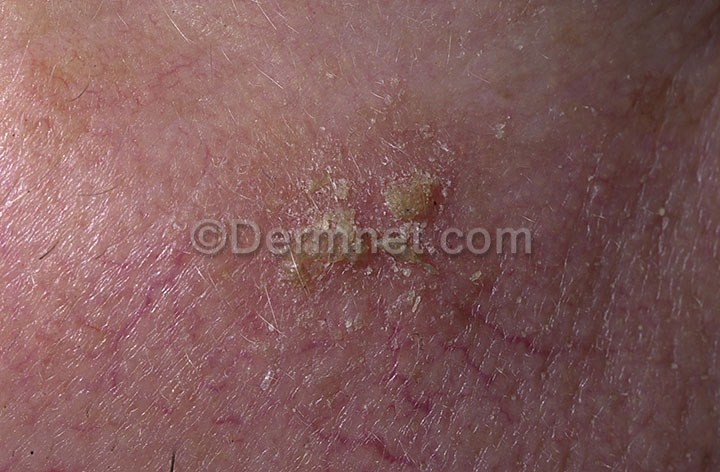
Disease: Actinic Keratosis Basal Cell Carcinoma and other Malignant Lesions